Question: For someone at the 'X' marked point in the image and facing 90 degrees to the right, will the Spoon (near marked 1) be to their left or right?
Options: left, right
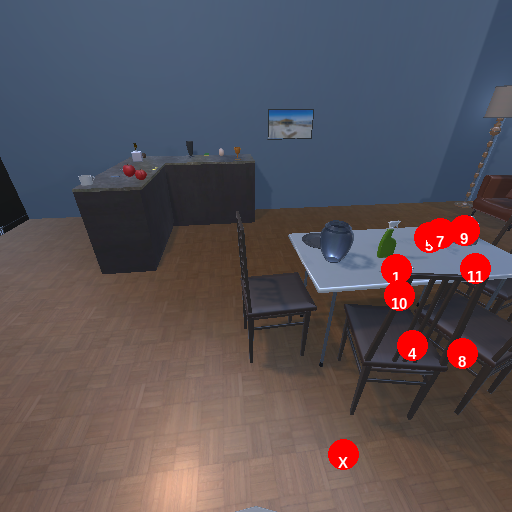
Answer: left